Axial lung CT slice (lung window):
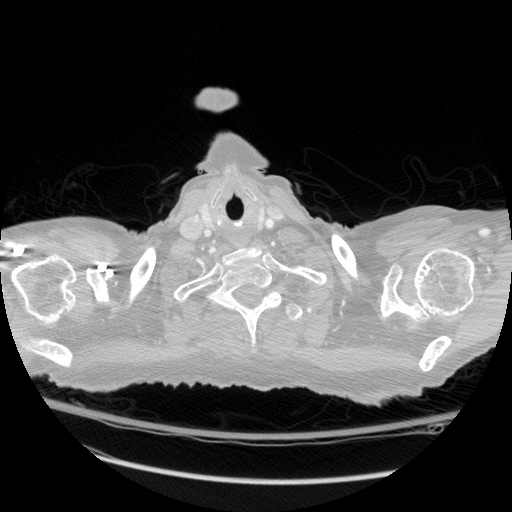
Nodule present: no